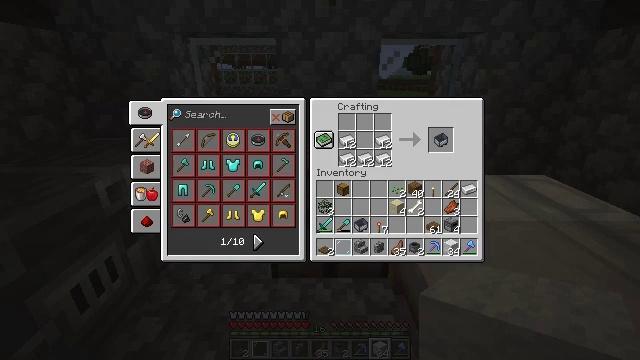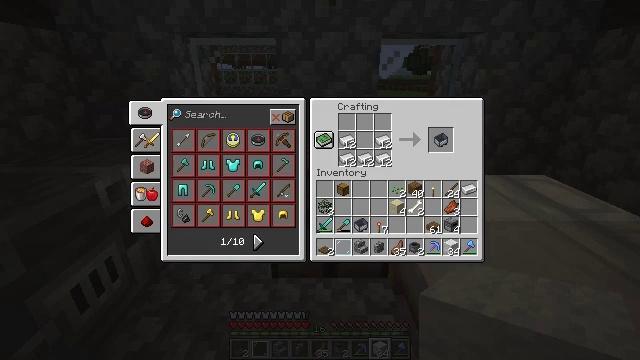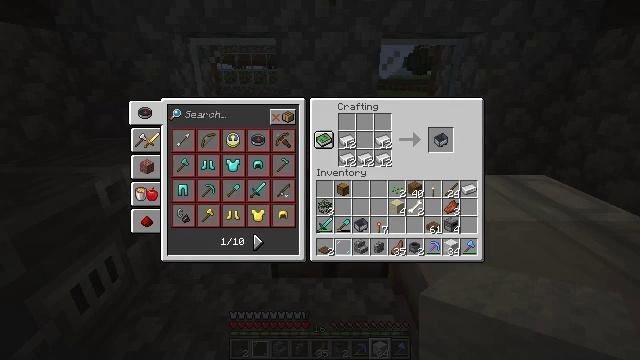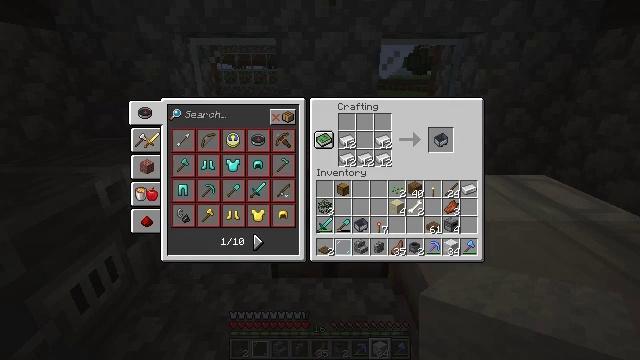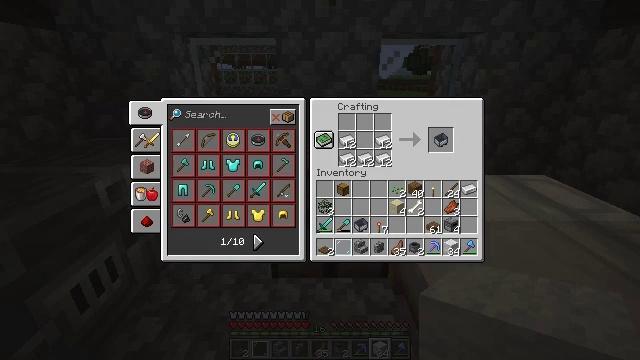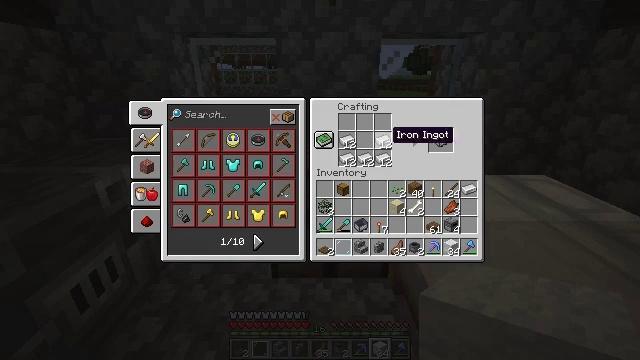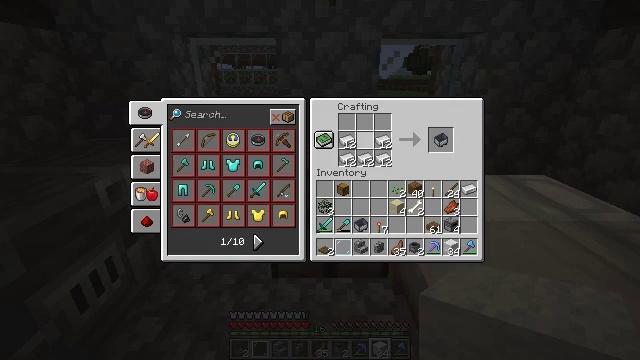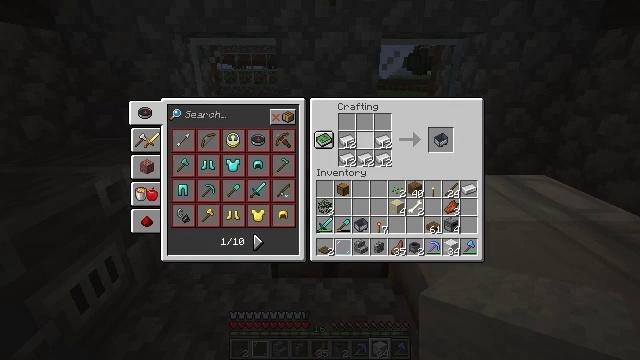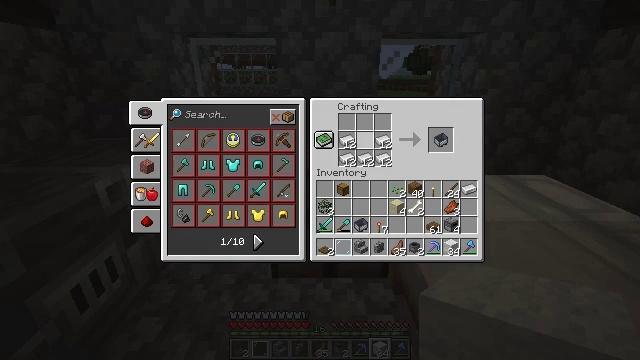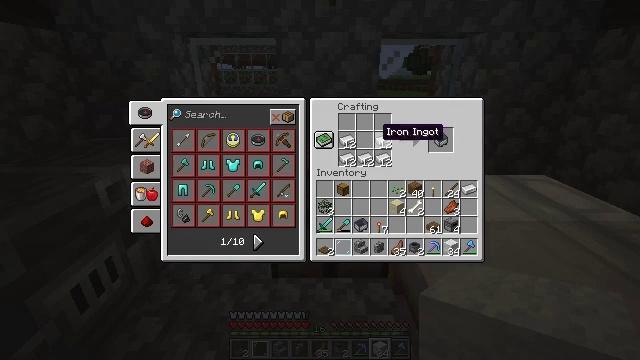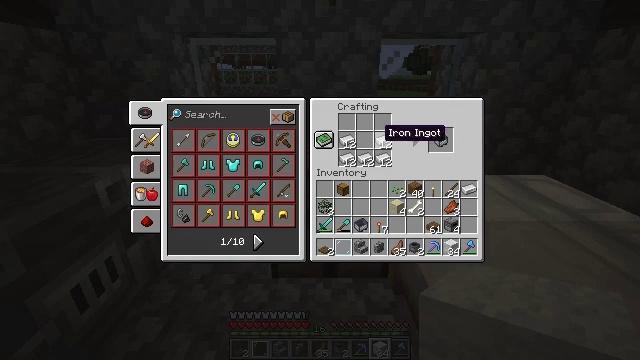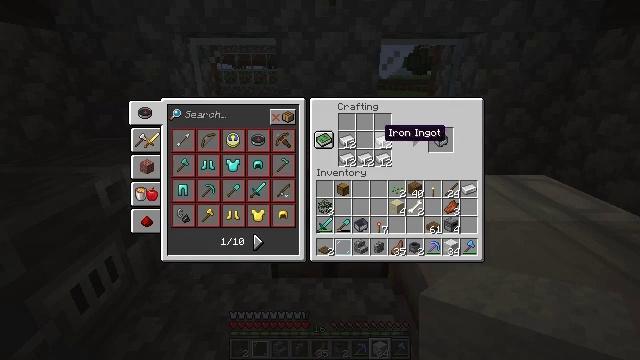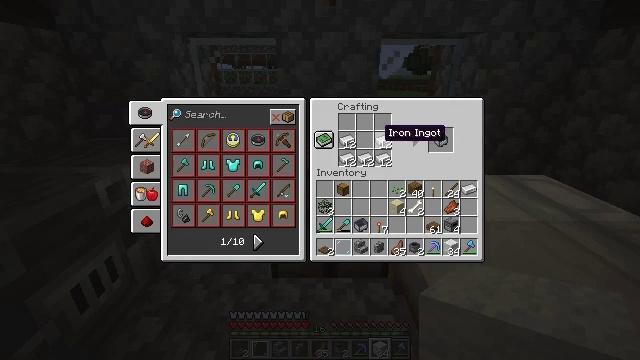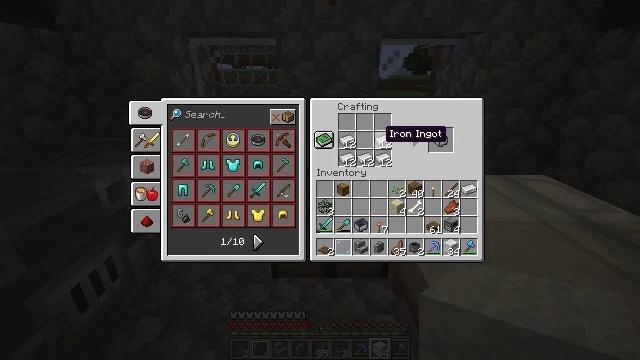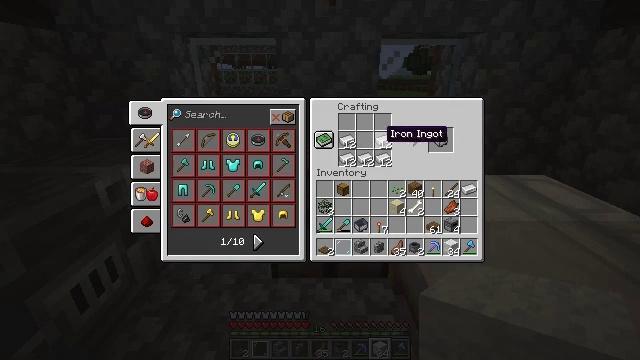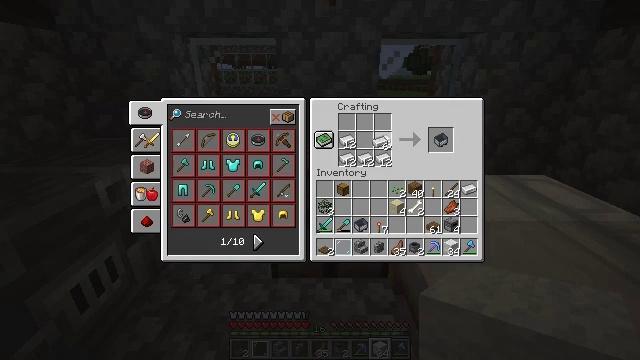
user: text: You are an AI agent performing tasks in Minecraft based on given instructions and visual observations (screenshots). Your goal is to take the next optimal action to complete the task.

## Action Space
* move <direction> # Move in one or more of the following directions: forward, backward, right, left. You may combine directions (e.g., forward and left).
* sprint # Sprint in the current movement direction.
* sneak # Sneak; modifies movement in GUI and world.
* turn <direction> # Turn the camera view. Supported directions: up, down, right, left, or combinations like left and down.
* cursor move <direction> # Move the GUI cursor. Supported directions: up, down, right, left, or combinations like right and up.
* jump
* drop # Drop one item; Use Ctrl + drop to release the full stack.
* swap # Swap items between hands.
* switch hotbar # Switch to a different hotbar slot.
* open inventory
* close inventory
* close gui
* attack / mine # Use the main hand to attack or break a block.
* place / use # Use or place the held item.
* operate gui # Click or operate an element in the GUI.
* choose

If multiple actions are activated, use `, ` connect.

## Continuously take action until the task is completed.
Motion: motion action
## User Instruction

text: Take iron ingots to craft a minecart.
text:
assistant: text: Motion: cursor move left and up
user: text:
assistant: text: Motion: cursor move left and up
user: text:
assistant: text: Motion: cursor move left
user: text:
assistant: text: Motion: no_op
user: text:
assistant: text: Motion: cursor move left
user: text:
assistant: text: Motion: cursor move left
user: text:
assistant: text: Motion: no_op
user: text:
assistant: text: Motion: no_op
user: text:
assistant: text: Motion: no_op
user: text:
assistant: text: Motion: no_op
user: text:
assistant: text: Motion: no_op
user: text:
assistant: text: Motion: no_op
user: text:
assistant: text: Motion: no_op
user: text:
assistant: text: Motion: no_op
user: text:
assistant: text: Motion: choose
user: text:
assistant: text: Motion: choose
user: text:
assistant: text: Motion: choose
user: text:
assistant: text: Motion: cursor move down
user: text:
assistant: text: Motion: cursor move right and down
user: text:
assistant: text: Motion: cursor move right and down
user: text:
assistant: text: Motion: no_op
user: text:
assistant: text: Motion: no_op
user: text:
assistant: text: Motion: no_op
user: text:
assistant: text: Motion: no_op
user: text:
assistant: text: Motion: no_op
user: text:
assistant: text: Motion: no_op
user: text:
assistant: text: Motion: no_op
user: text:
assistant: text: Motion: no_op
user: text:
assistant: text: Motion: no_op
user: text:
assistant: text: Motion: no_op